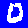
Digit: 0